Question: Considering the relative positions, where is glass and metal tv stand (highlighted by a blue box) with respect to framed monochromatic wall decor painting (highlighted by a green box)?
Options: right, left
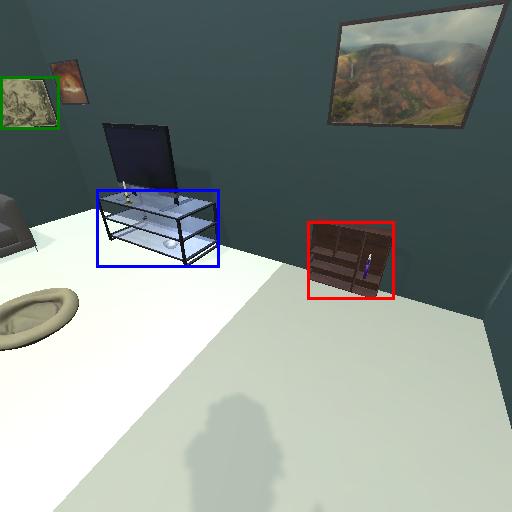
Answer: right